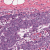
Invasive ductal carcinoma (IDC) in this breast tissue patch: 0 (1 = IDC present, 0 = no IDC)